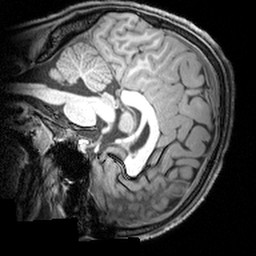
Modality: T1w
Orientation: sagittal
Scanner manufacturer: siemens
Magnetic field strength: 3 T
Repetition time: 1.9 s
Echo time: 0.00397 s